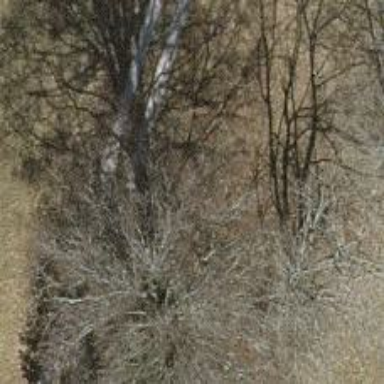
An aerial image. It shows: Beautiful tree in nature.